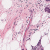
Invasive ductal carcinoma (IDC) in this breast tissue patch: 1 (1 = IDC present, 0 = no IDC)